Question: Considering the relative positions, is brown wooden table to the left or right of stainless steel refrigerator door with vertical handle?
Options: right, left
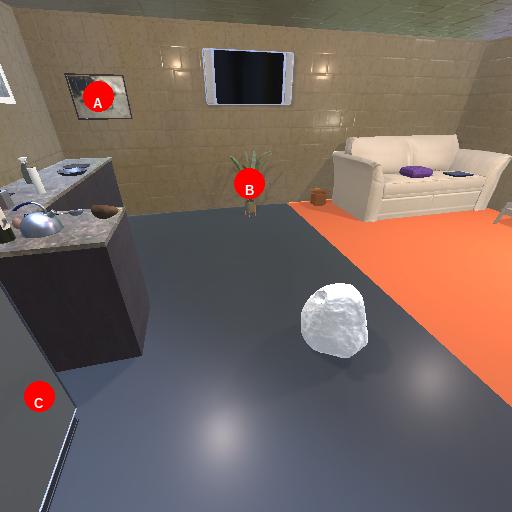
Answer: right